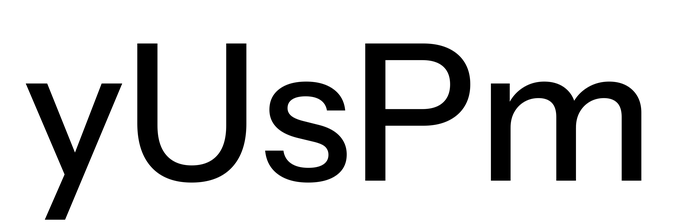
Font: InstrumentSans_Medium